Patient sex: F
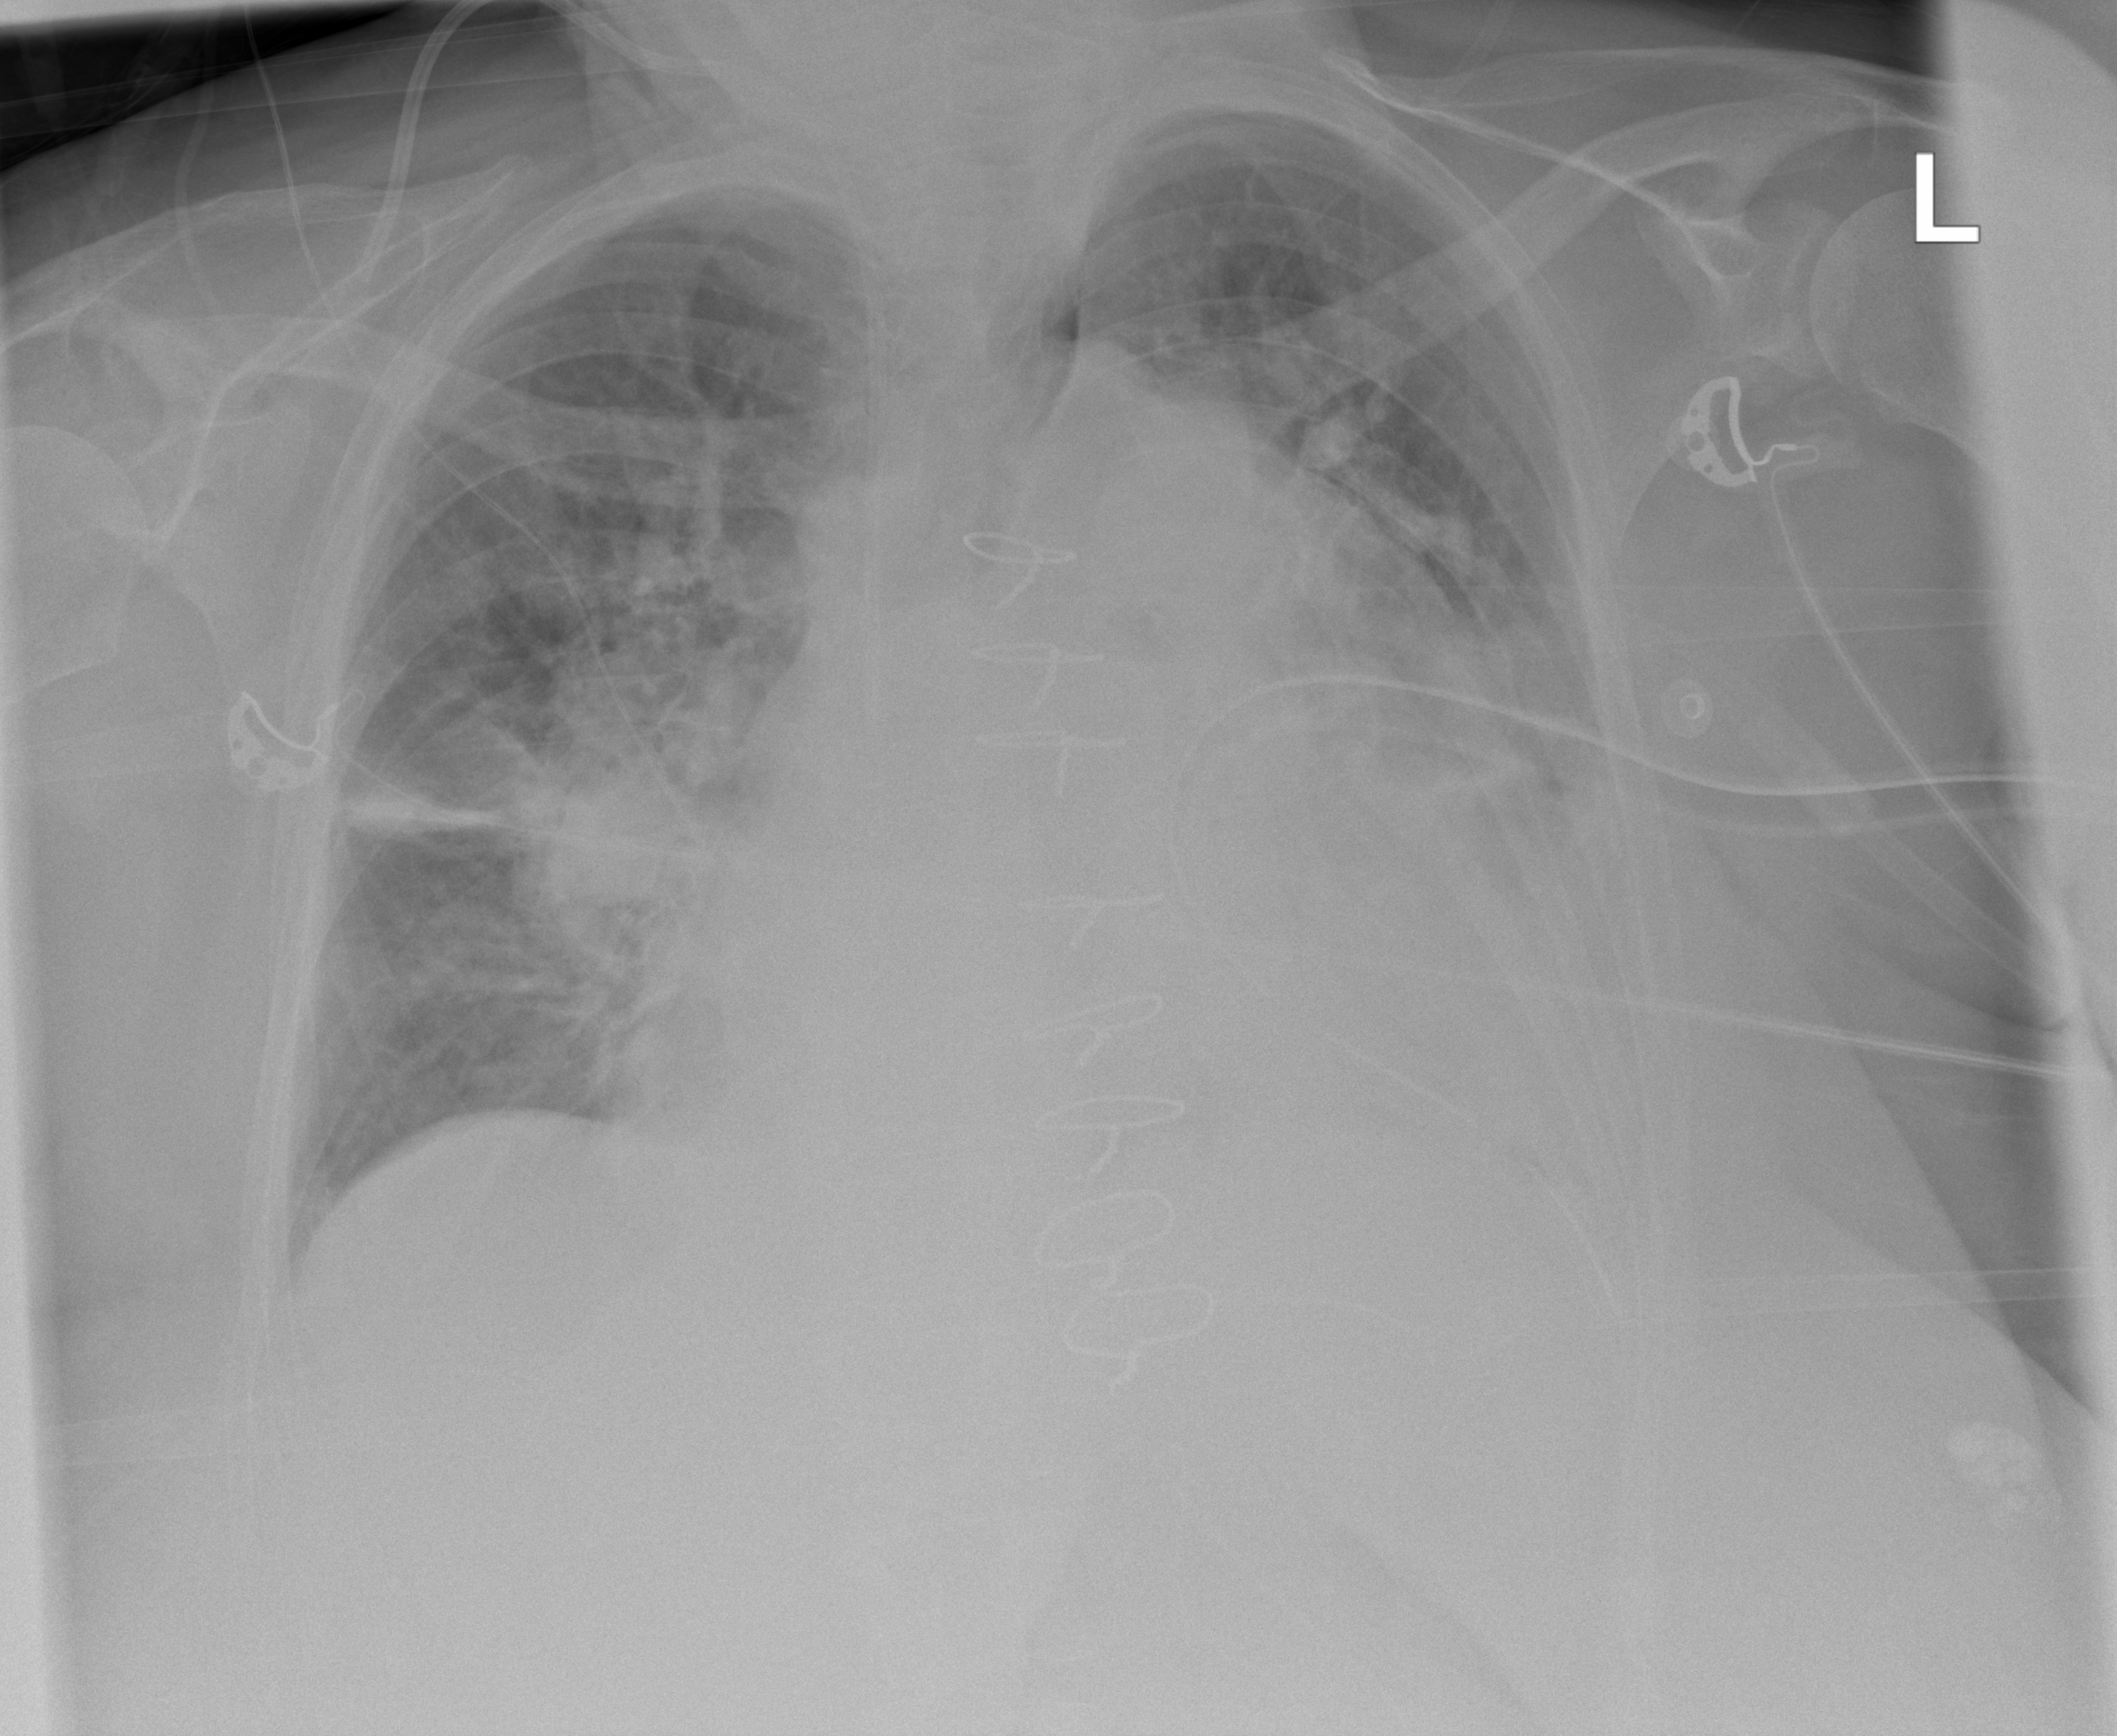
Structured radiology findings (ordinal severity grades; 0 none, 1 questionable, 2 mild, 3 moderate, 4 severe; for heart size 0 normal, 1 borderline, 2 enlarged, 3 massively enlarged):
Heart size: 2
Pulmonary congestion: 2
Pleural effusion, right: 2
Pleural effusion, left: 2
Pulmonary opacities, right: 2
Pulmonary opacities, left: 2
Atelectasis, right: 2
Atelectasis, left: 2